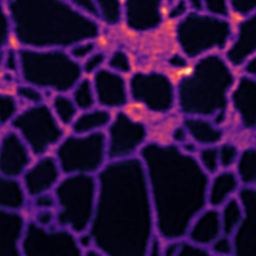
Label: Super-resolution ER image